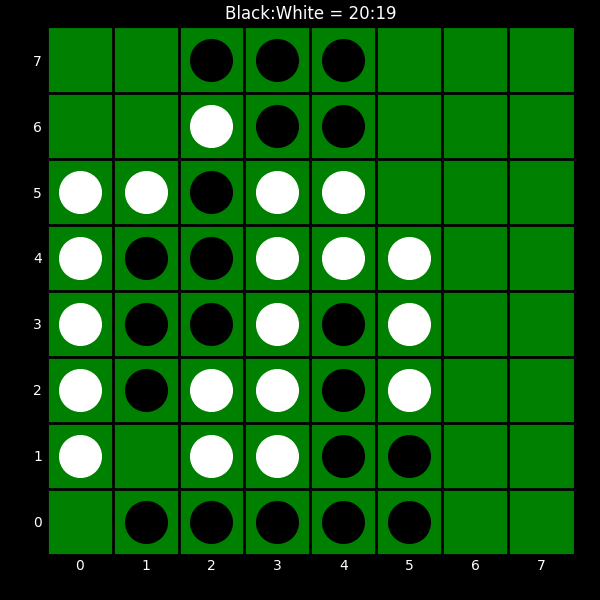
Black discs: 20
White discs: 19